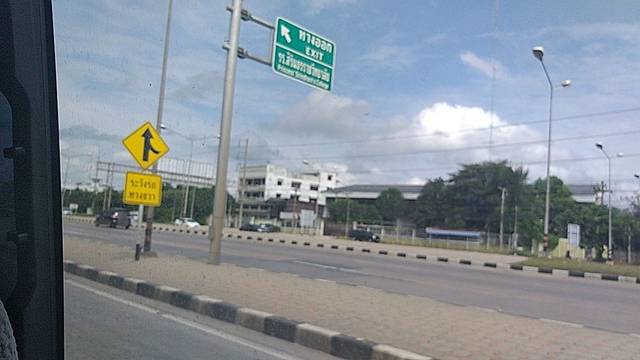
Region: Thailand
Coordinates: 13.805, 100.042